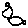
Label: flower